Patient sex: M
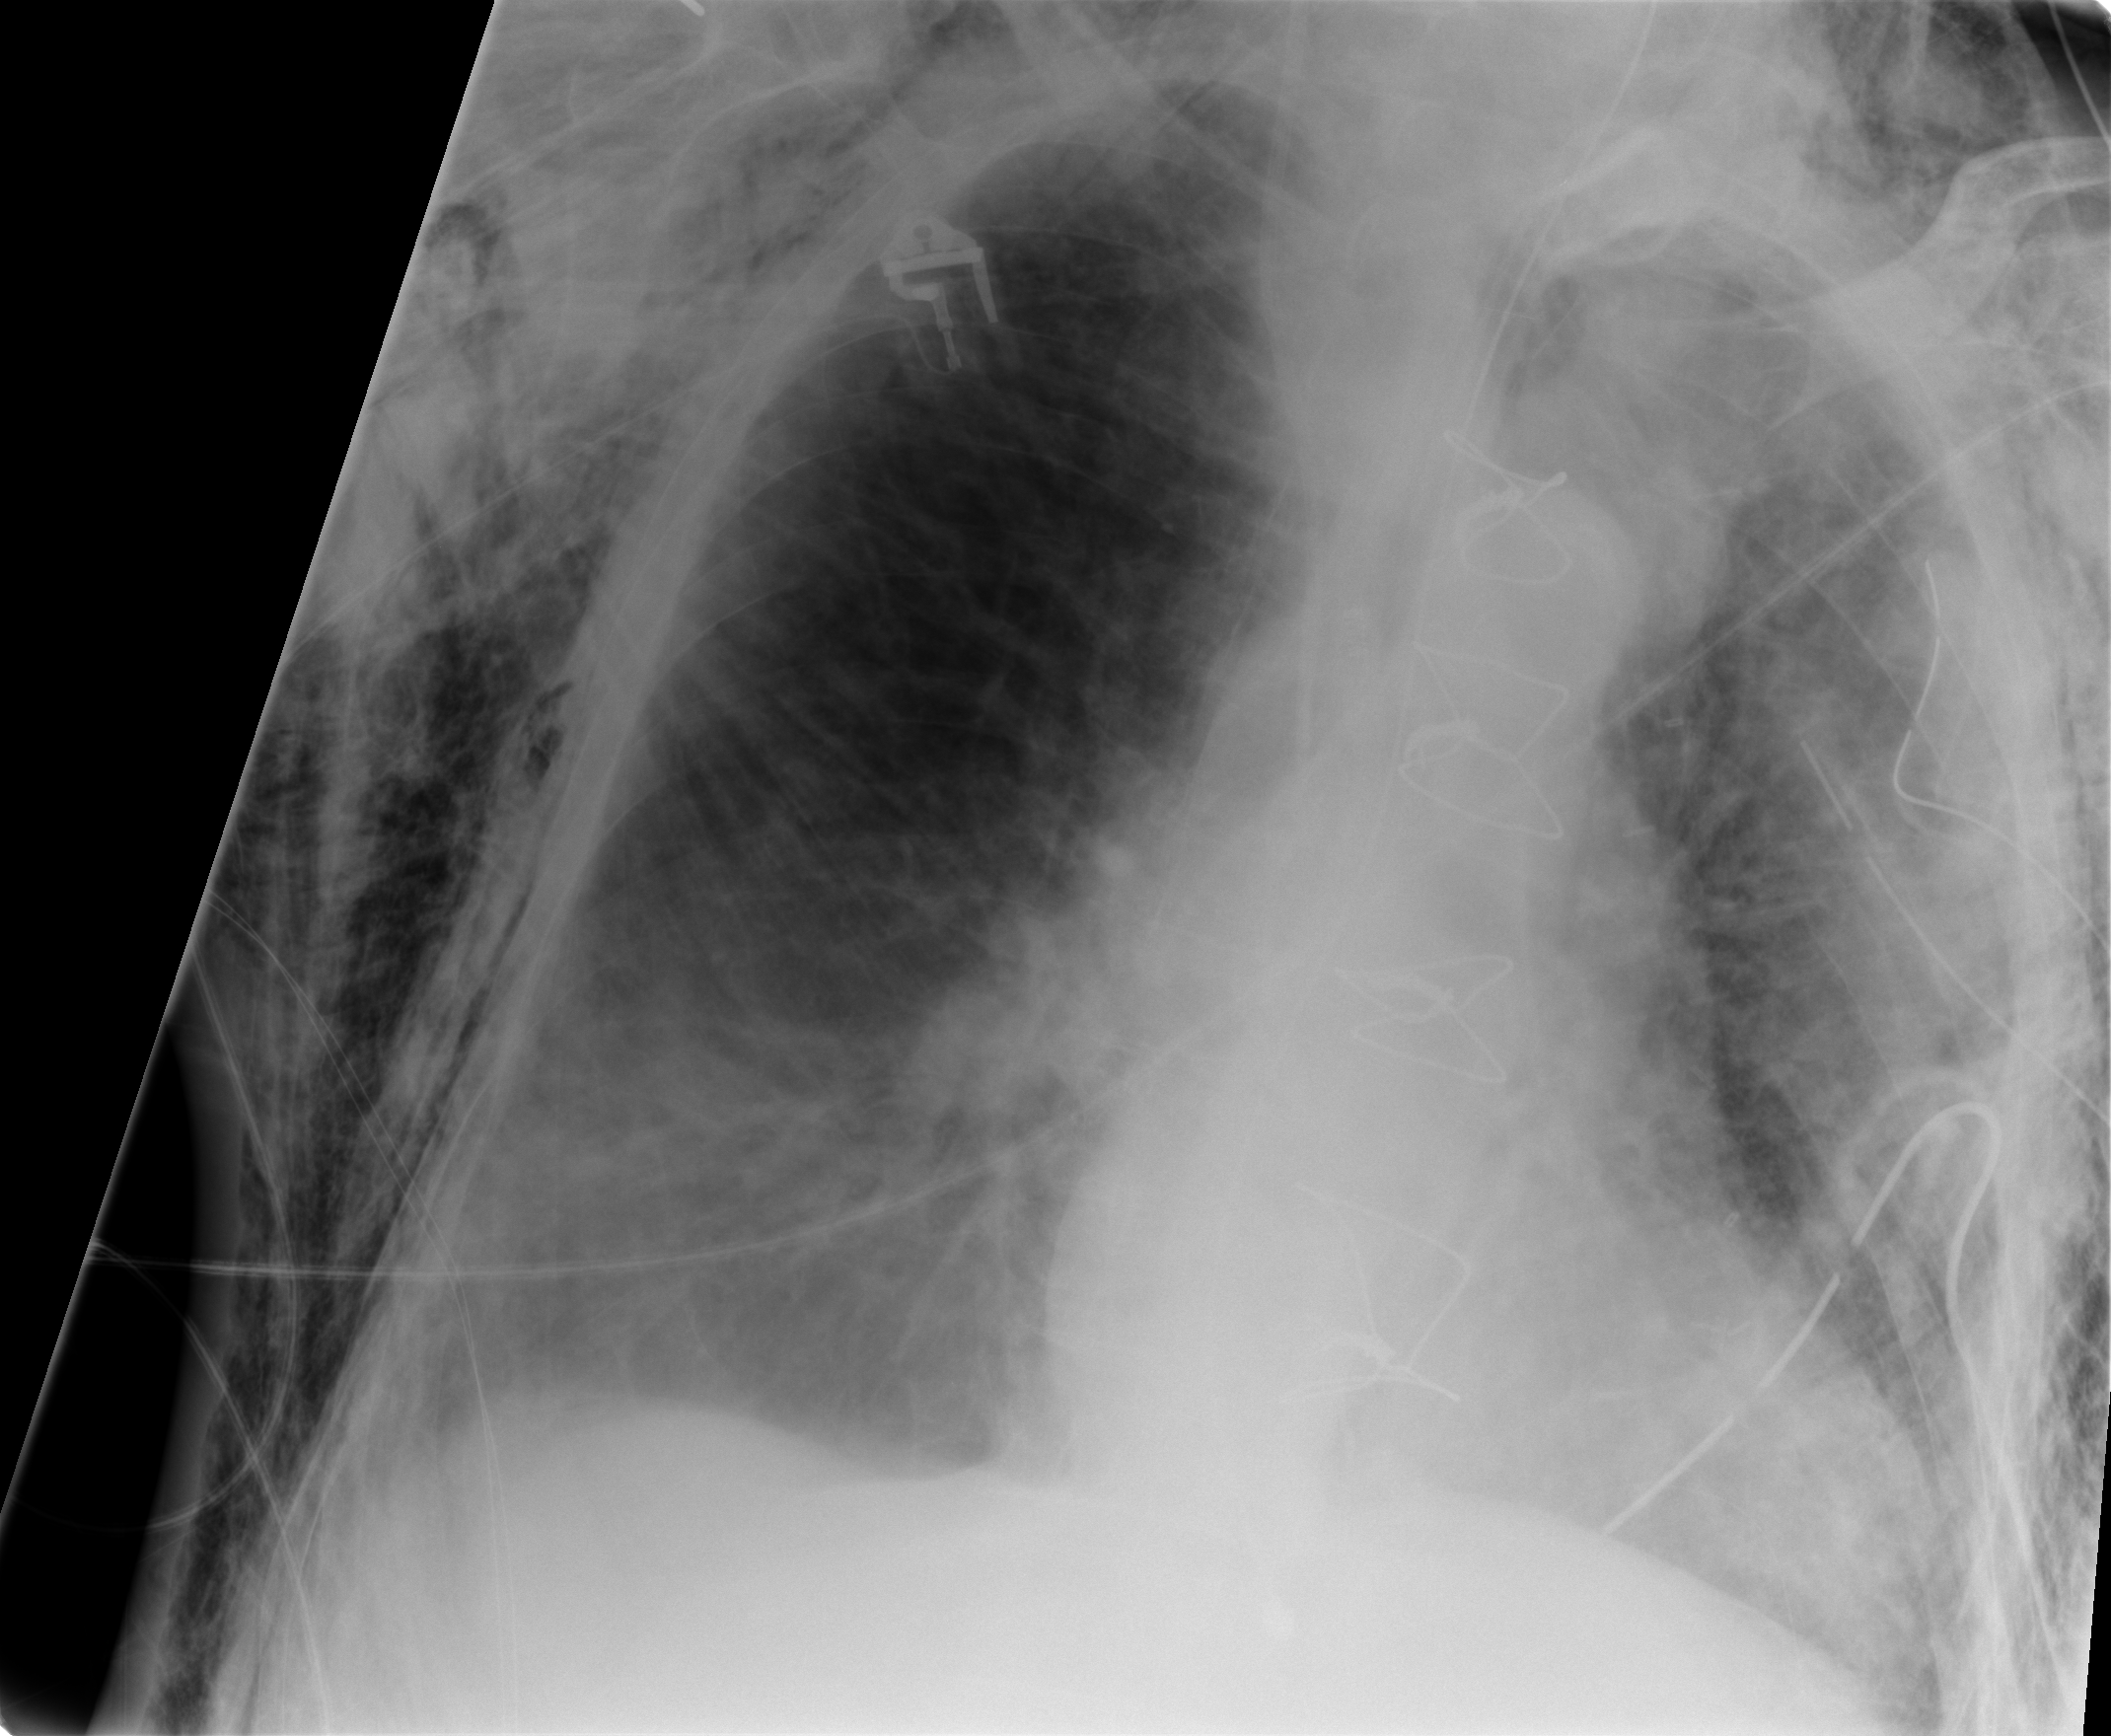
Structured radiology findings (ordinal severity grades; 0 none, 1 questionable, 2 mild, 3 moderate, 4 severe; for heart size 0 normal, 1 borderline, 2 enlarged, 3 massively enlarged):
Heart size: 1
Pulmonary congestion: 0
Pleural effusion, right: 1
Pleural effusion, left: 1
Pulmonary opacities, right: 0
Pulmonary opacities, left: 1
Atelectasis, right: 2
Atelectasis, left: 2